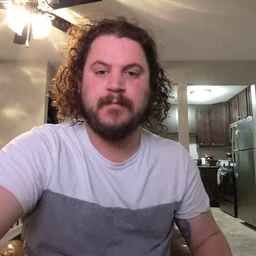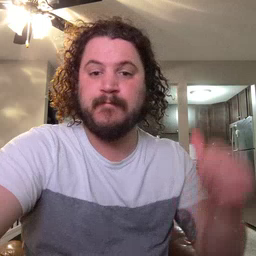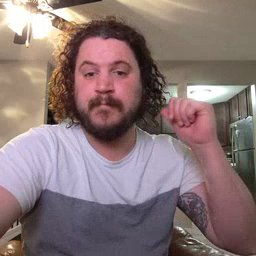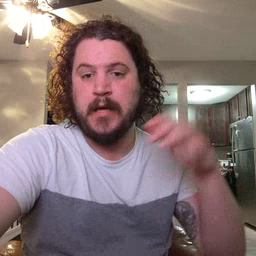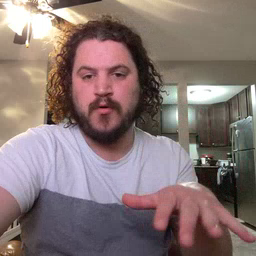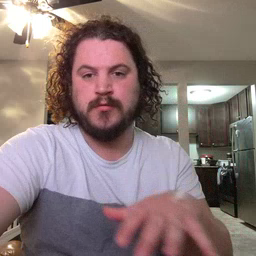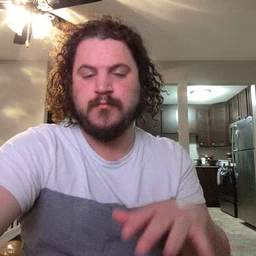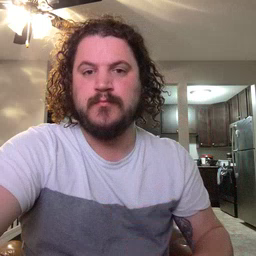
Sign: backyard